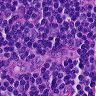
Metastatic tissue present: no